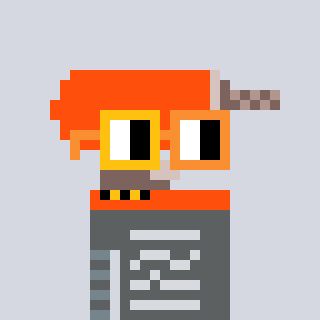
a pixel art character with square yellow and orange glasses, a drill-shaped head and a teal-colored body on a cool background